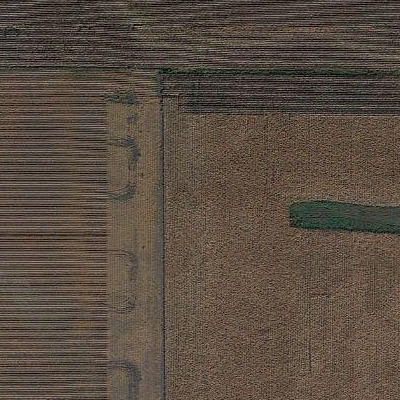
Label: bField